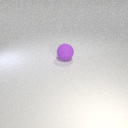
large purple rubber sphere